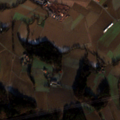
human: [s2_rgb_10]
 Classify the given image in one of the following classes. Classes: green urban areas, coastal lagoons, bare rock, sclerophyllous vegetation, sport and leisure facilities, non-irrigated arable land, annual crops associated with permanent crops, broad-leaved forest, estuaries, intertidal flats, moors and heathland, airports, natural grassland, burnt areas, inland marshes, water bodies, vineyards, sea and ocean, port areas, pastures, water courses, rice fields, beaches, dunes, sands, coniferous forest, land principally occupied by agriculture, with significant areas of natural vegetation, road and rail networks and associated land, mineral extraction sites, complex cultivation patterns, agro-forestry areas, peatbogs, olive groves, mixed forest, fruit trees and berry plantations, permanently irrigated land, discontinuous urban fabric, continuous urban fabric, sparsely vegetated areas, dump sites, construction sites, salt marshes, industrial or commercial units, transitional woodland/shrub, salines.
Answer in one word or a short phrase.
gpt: non-irrigated arable land, land principally occupied by agriculture, with significant areas of natural vegetation, transitional woodland/shrub